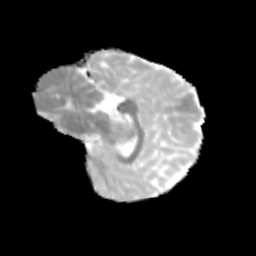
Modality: MD
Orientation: sagittal
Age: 9
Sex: female
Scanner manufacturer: siemens
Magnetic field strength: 3 T
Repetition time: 3.8 s
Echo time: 0.07 s